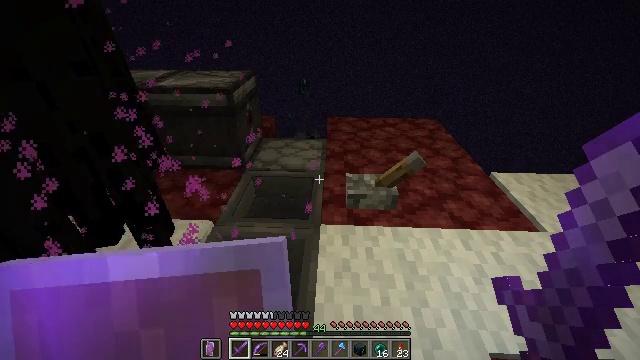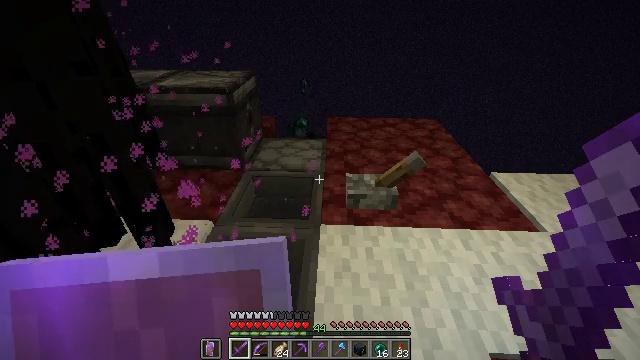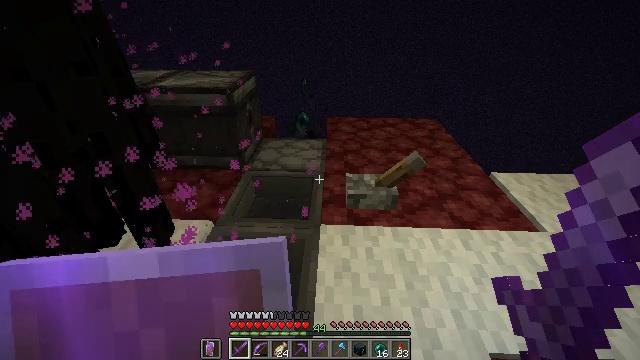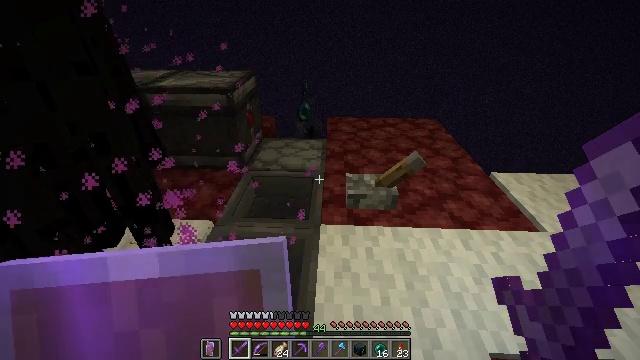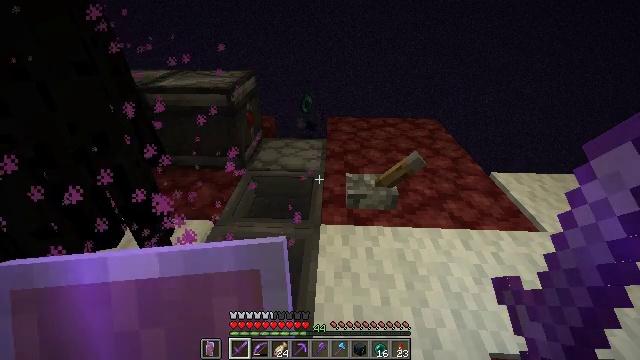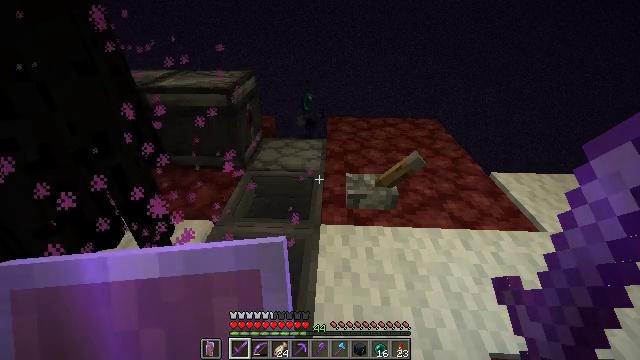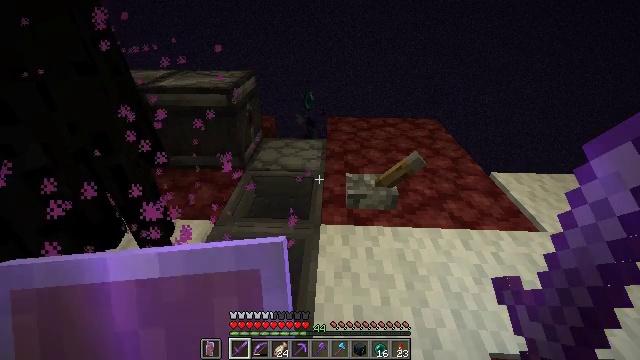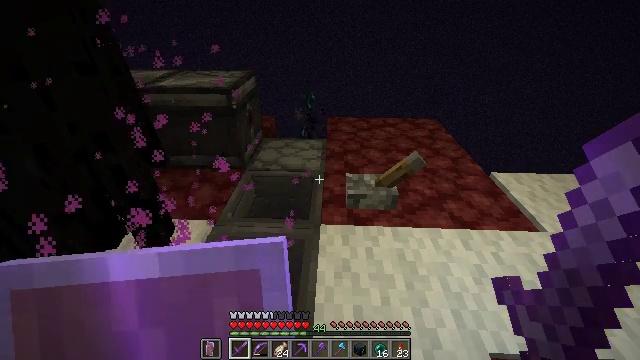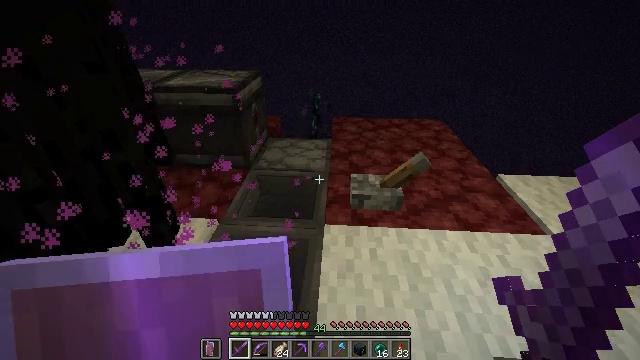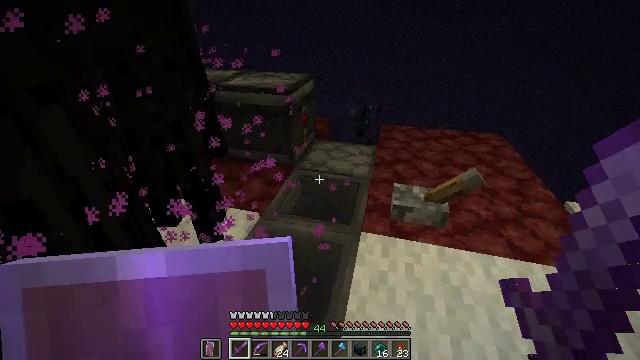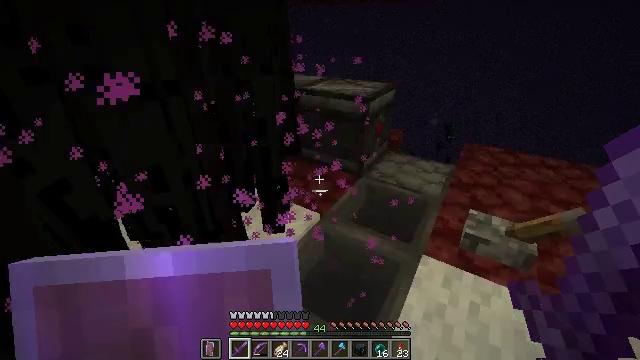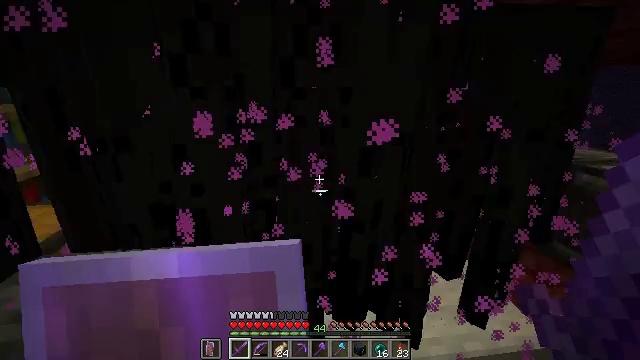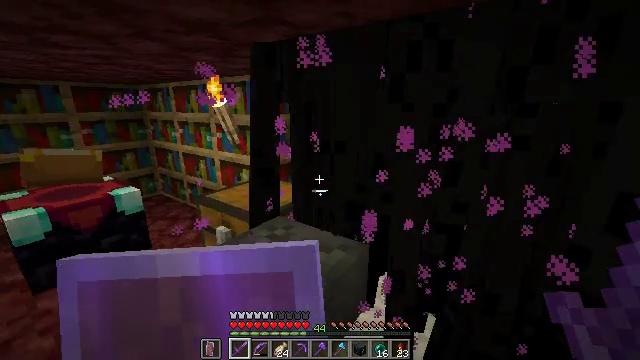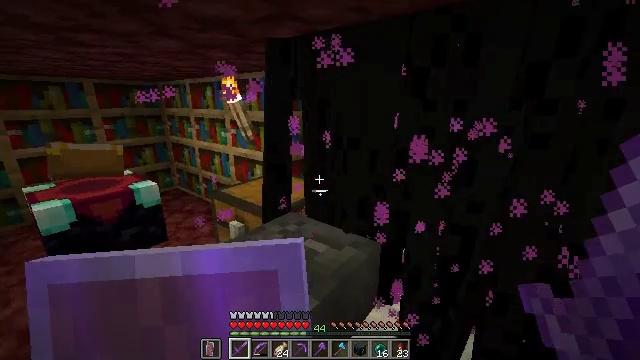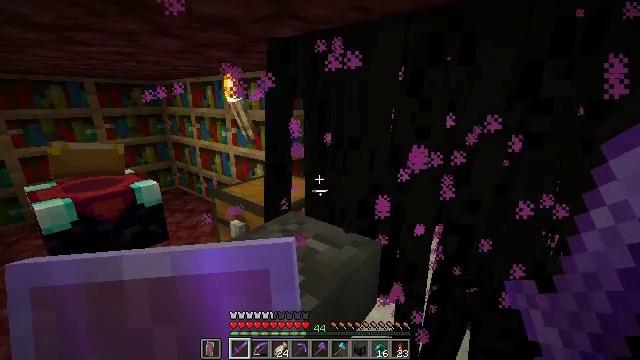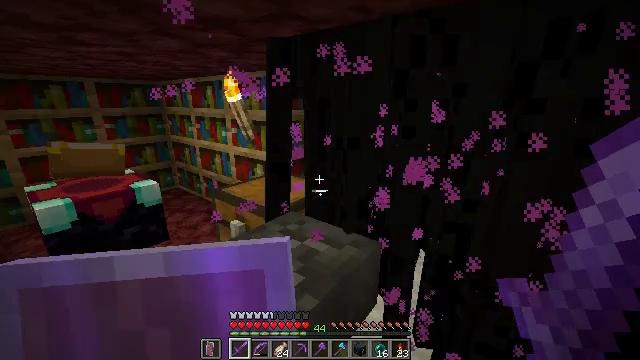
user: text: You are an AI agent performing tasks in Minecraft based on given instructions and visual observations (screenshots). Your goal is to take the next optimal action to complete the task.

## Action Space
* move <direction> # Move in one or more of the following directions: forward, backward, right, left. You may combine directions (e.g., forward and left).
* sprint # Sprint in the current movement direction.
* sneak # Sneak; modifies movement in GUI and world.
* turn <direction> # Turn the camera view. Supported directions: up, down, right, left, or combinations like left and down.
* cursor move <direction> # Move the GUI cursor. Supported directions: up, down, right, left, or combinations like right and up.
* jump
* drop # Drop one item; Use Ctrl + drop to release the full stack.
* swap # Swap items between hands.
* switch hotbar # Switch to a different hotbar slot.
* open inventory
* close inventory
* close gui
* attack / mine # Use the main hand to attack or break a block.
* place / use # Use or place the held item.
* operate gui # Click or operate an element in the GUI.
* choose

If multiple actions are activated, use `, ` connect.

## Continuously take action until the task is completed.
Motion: motion action
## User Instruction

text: Kill an enderman.
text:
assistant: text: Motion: no_op
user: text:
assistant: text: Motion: no_op
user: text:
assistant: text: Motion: no_op
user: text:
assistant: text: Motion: no_op
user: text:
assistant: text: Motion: no_op
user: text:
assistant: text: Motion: no_op
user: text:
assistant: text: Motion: no_op
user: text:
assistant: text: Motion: turn left
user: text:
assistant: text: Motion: turn left
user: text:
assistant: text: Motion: turn left and up
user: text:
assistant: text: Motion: turn left and up
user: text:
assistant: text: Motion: turn left and up
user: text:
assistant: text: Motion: turn left
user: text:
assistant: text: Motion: no_op
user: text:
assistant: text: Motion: no_op
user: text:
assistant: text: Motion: no_op
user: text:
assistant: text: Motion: no_op
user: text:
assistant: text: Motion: no_op
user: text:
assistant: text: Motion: turn right and up
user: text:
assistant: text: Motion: turn right and up
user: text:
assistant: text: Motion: turn right and up
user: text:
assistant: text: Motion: turn right
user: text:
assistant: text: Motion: no_op
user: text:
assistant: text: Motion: no_op
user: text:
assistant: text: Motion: no_op
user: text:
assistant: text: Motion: turn right
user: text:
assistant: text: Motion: no_op
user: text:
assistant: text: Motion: no_op
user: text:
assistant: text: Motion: no_op
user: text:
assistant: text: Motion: no_op